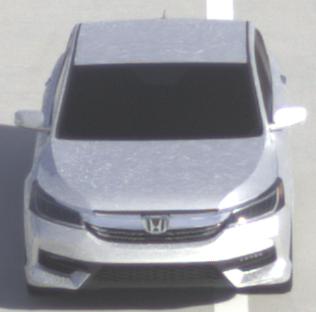
Make: Honda
Model: Accord Hybrid
Detailed model: 9. Generation
Model produced from: 2015
Model produced until: 2019
Doors: 4
Color: white
Road condition: dry road
Daytime: morning or afternoon
Contrast: high contrast